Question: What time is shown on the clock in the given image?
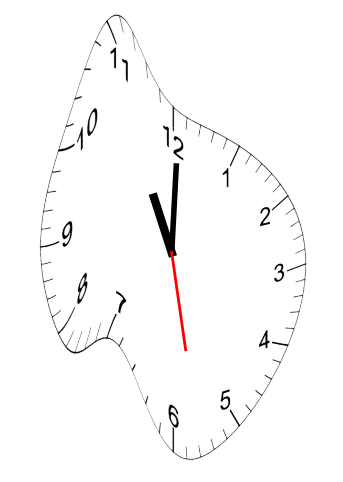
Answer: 11:00:28